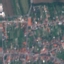
Land use / land cover: Residential